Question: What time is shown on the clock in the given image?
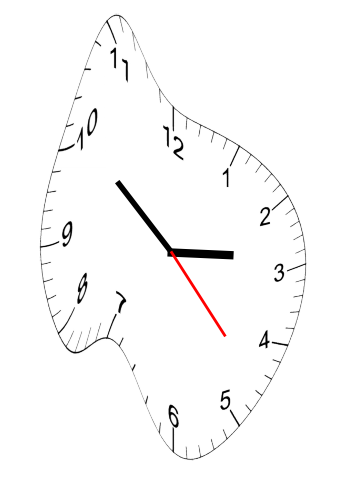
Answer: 02:51:23